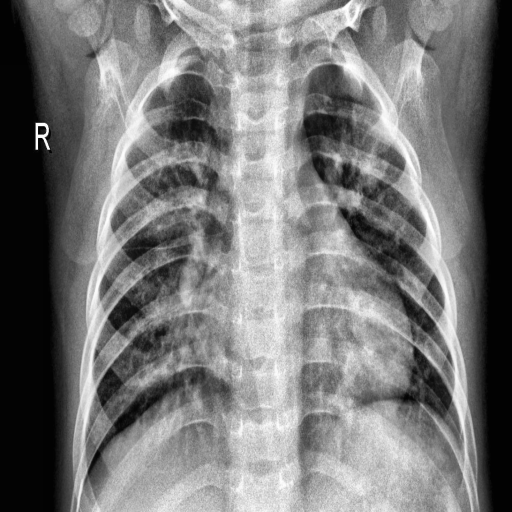
Finding: PNEUMONIA